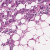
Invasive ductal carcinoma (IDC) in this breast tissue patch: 0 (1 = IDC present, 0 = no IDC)